Question: What GDI methods can I use to draw the blue shape shown in the image below? The center must be transparent.

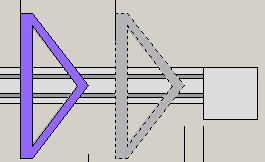
Answer: There are a number of ways but you'll probably want to use the following:
'''
FillRectangle
FillPolygon
DrawLine
'''
since it looks like your shape can be reduced to a rectangle and two polygons and then outlined by a few lines.
Here is a really simple and hard-coded example of what i was thinking:
'''
Private Sub Control_Paint(ByVal sender As Object, ByVal e As PaintEventArgs) _
Handles MyBase.Paint
Dim g As Graphics = e.Graphics
g.FillRectangle(Brushes.Aqua, New Rectangle(10, 10, 10, 90))
g.FillPolygon(Brushes.Aqua, New Point() { _
New Point(10, 10), _
New Point(20, 10), _
New Point(40, 50), _
New Point(30, 50)})
g.FillPolygon(Brushes.Aqua, New Point() { _
New Point(10, 100), _
New Point(20, 100), _
New Point(40, 50), _
New Point(30, 50)})
g.DrawLine(Pens.Black, New Point(10, 10), New Point(10, 100))
g.DrawLine(Pens.Black, New Point(10, 100), New Point(20, 100))
g.DrawLine(Pens.Black, New Point(20, 100), New Point(40, 50))
g.DrawLine(Pens.Black, New Point(40, 50), New Point(20, 10))
g.DrawLine(Pens.Black, New Point(20, 10), New Point(10, 10))
'''
...